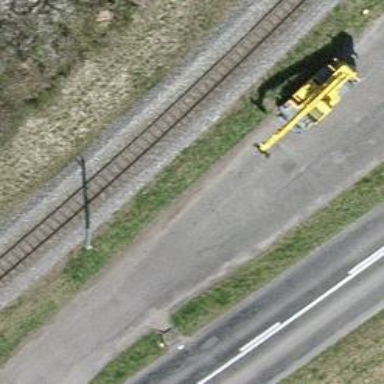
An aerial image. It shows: Asphalt parking aisle road for service vehicles.